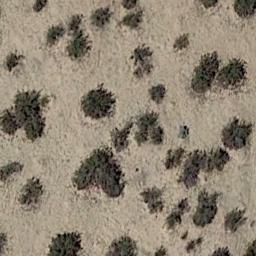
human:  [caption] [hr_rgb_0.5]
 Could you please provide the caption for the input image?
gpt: Chaparral is evenly distributed on the sand .

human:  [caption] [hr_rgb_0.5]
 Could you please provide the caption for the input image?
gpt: The vegetation in the chaparral is not evenly distributed .

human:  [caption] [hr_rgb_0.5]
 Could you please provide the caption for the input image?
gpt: There are some dry bushes make up the chaparral on the desert .

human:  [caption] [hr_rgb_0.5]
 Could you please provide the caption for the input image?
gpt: Some disconnected chaparrals of different sizes grow in the desert .

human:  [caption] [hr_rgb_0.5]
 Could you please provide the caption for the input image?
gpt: There is a winding path in the jungle .